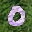
Label: 0